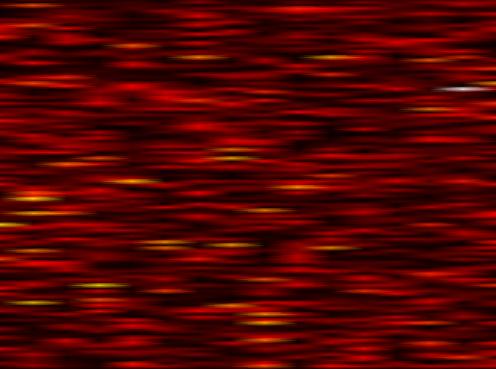
Label: FBMC